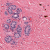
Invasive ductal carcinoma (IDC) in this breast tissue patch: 0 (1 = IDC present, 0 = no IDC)